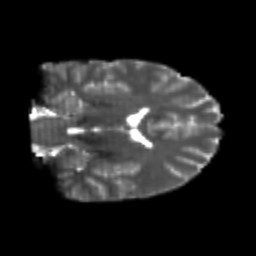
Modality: T2w
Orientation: coronal
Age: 20
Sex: male
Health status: healthy
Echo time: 0.074 s